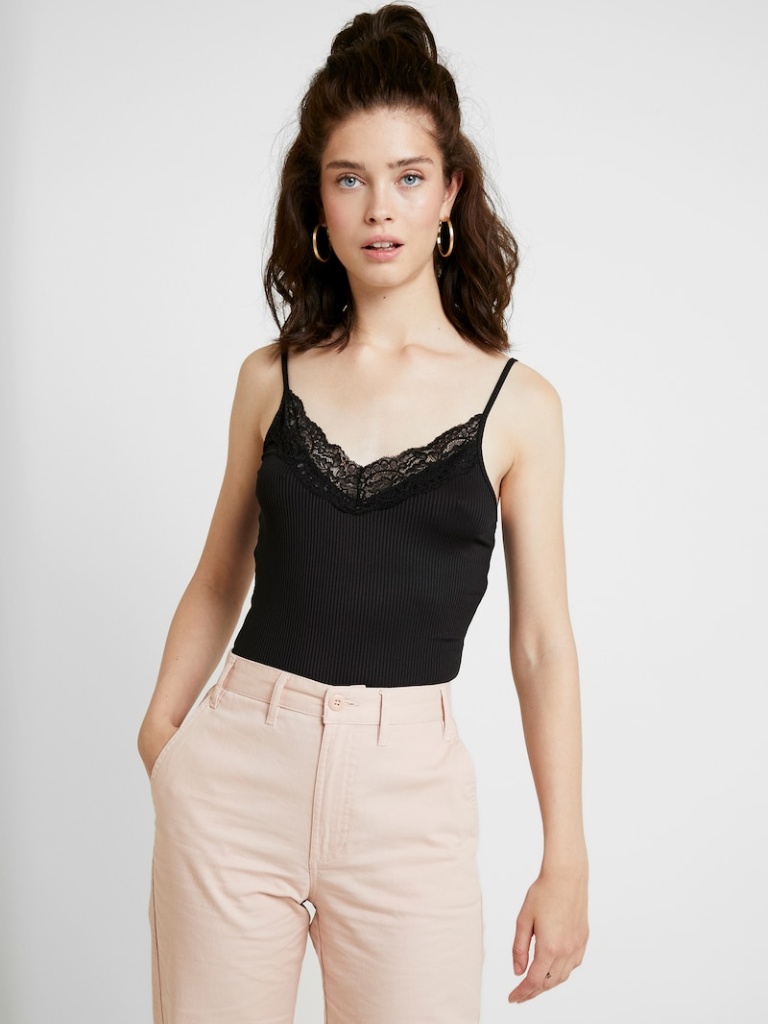
cotton tight sleeveless hip length Fully Tucked in v-neck camisole